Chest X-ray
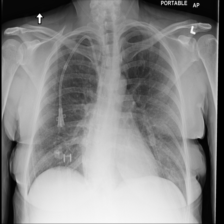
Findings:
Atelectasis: negative
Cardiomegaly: negative
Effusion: negative
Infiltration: negative
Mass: negative
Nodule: negative
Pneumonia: negative
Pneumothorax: negative
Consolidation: negative
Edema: negative
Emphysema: negative
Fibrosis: negative
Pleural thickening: negative
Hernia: negative